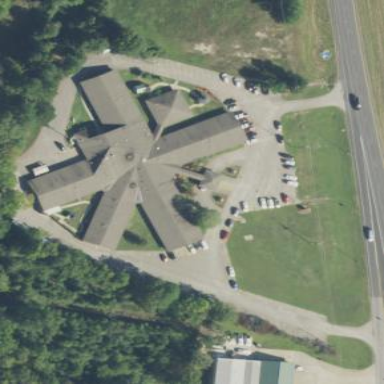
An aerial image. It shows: Hospital building.